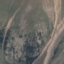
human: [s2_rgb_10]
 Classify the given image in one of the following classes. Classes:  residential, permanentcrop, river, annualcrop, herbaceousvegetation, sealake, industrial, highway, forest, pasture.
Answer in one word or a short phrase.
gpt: HerbaceousVegetation